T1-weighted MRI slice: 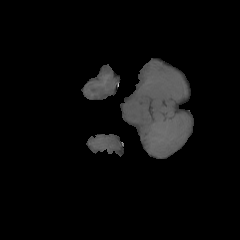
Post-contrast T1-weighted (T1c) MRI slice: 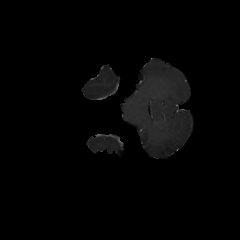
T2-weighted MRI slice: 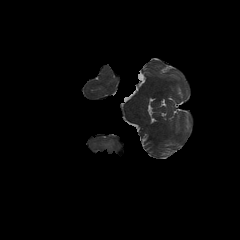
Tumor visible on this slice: yes